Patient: sex M, age 42
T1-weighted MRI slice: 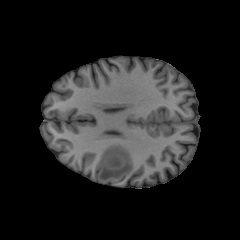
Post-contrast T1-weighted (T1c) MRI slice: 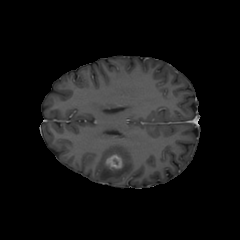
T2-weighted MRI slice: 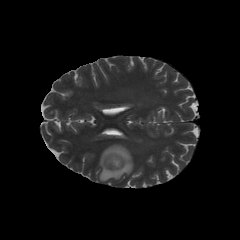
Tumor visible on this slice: yes
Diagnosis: Glioblastoma, IDH-wildtype
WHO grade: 4